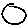
Label: circle